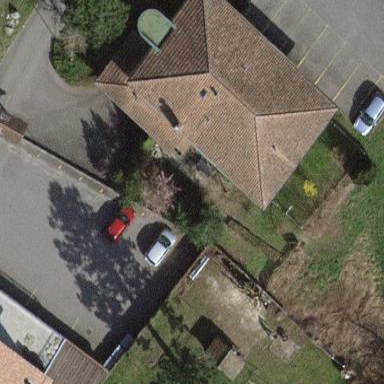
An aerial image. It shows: Building that is motel.